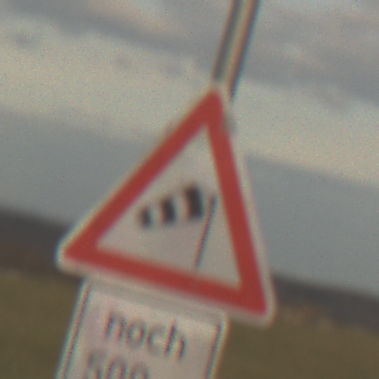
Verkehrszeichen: SeitenwindVonRechts
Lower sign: LaengeEinerStrecke3
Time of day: SunriseSunset
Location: Outdoor (Nature)
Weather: PartlyCloudy
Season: NotSpecified
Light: Natural